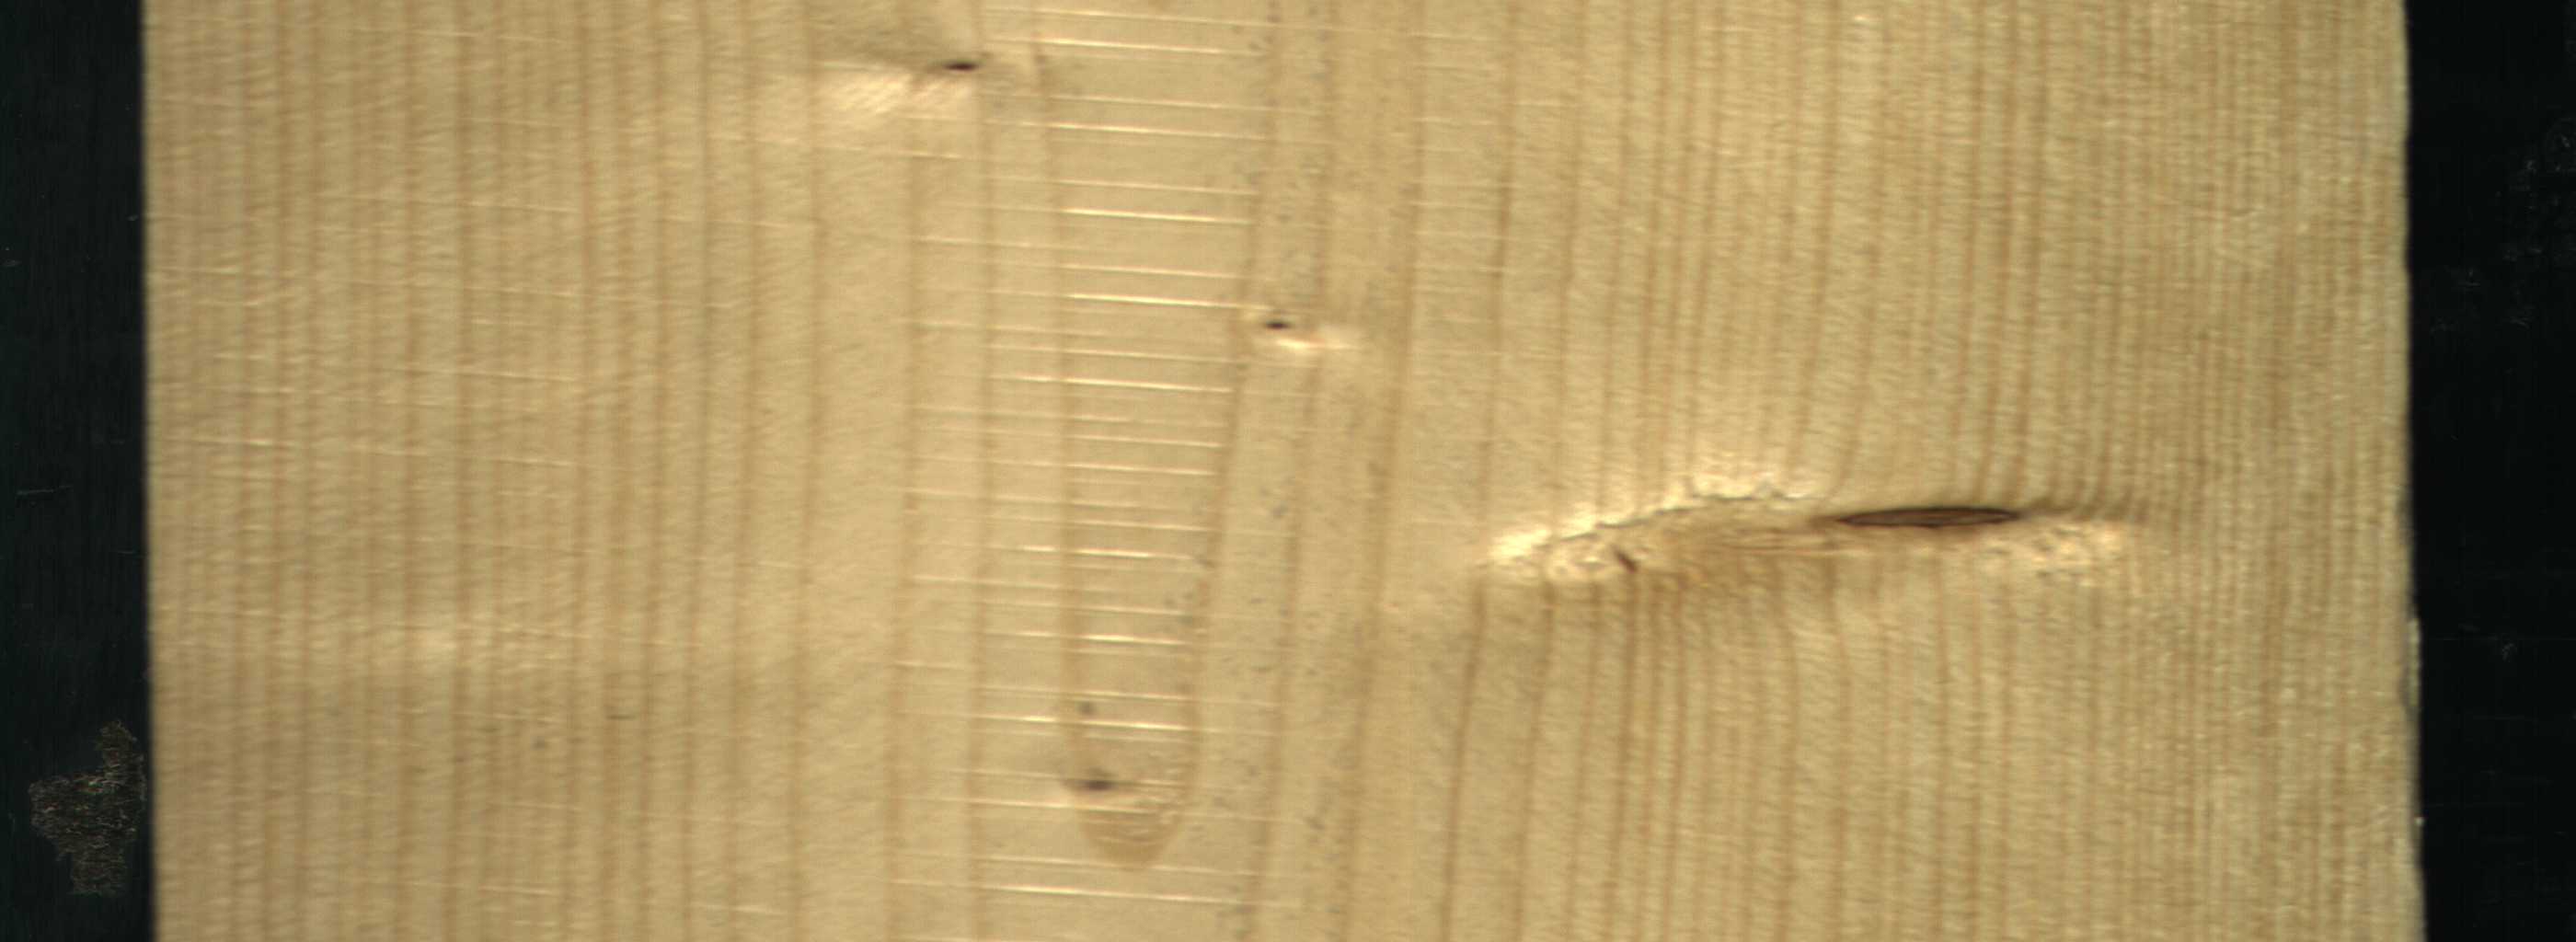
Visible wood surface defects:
Dead_Knot
Live_Knot
Live_Knot